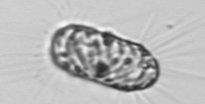
Label: Corethron_hystrix